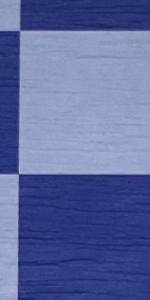
Label: Empty